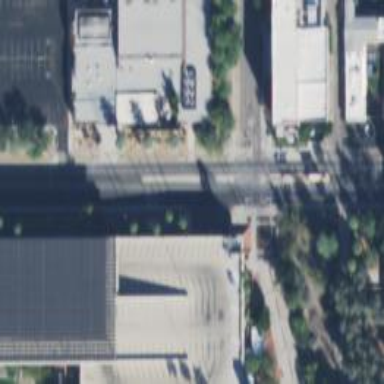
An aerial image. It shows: Tertiary road with embedded tram rails.